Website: macys
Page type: billing-address
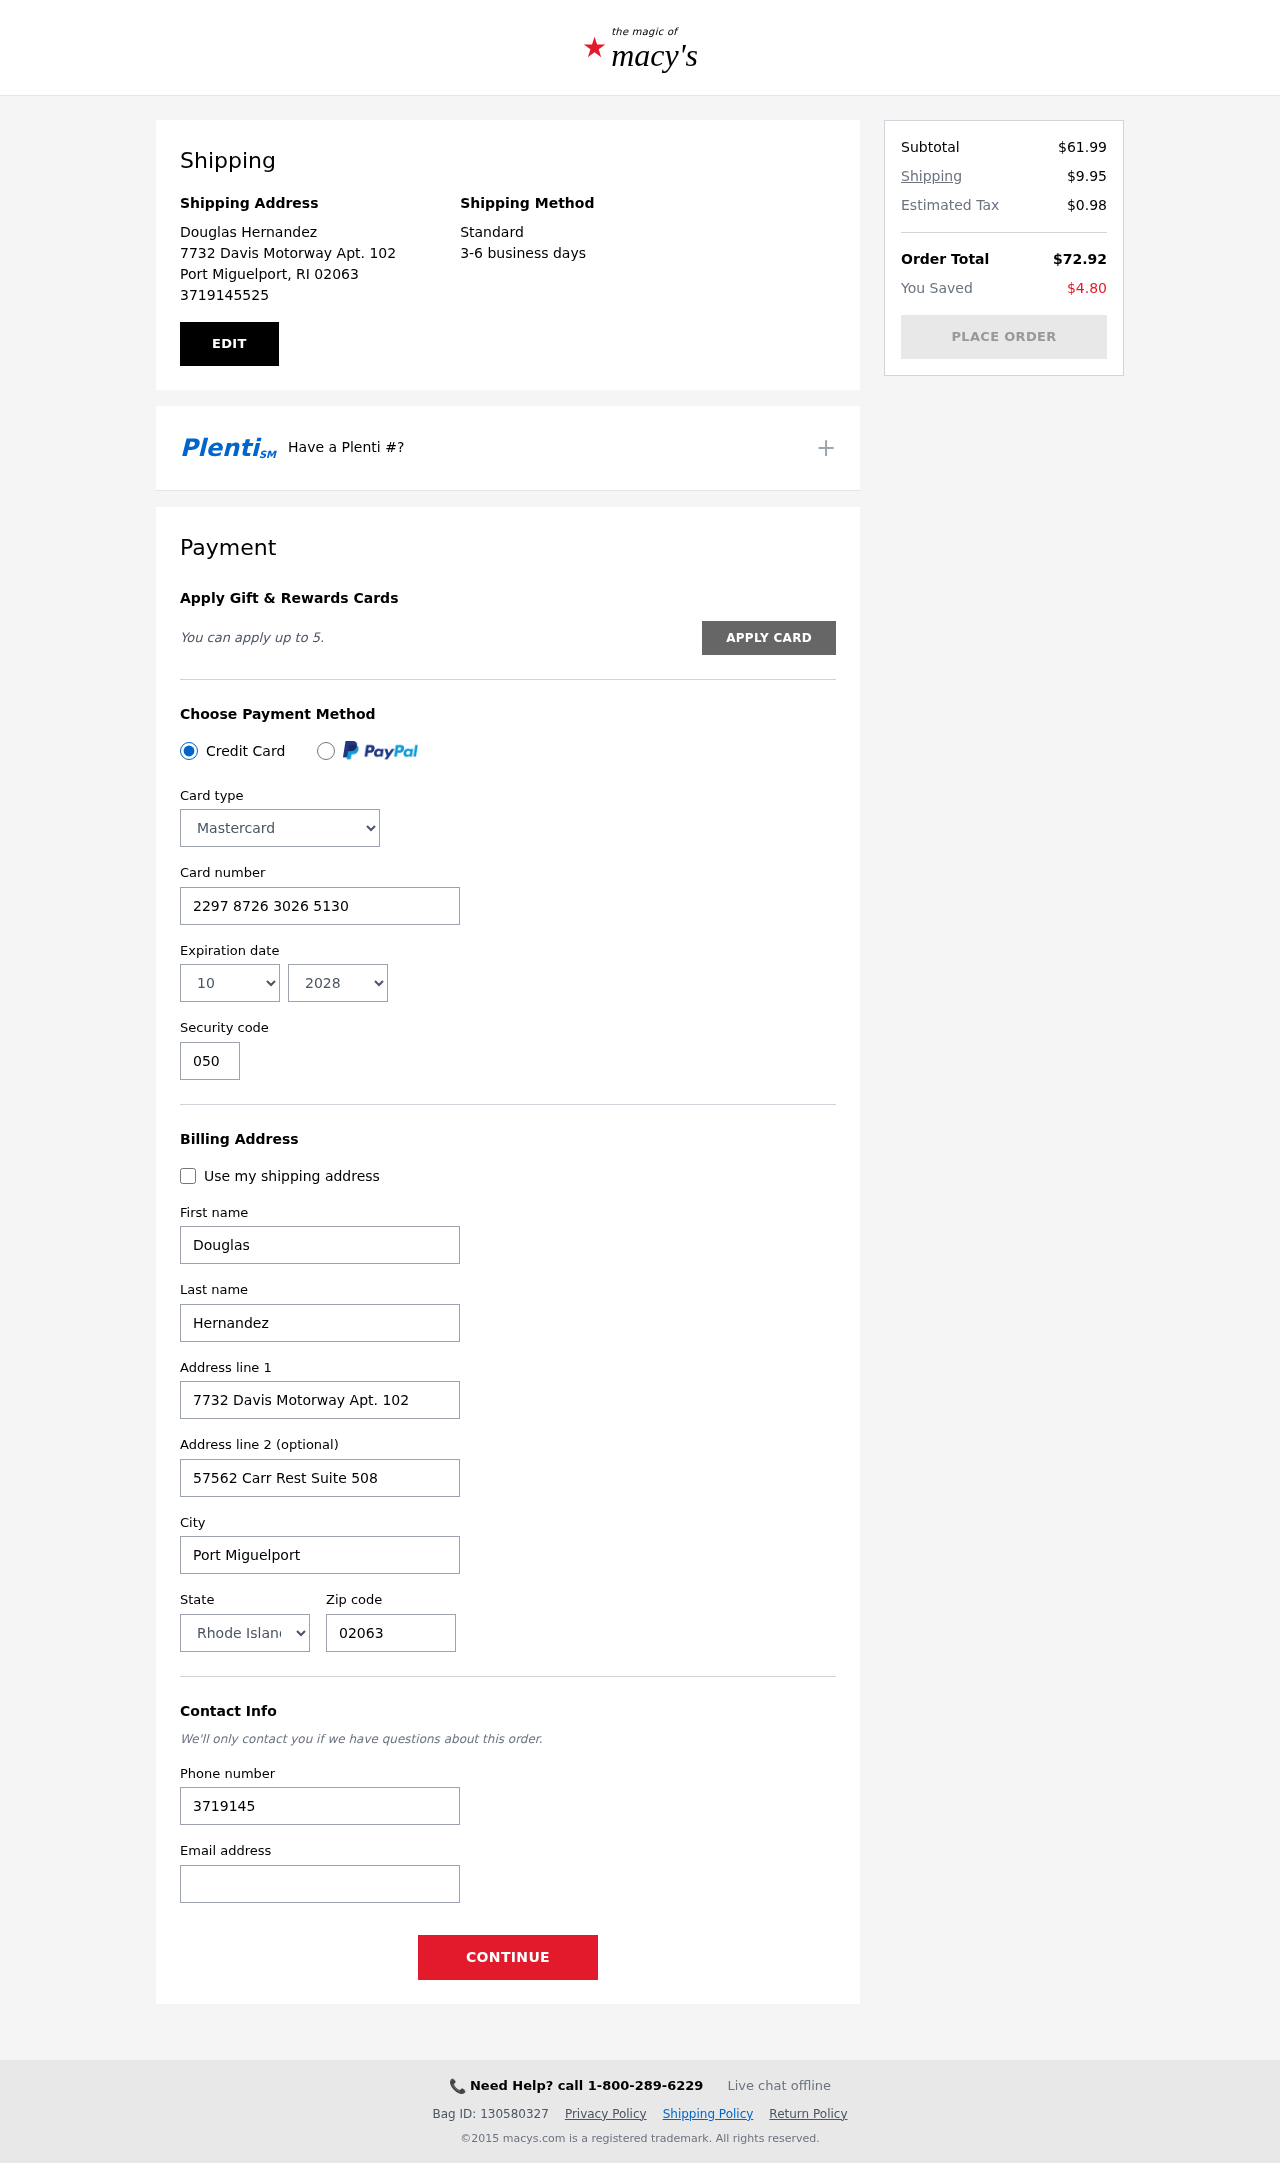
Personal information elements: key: PII_CARD_CVV
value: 050
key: PII_CARD_EXPIRY_MONTH
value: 10
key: PII_CARD_EXPIRY_YEAR
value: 28
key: PII_CARD_NUMBER
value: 2297 8726 3026 5130
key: PII_CARD_TYPE
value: Mastercard
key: PII_CITY
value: Port Miguelport
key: PII_CITY_STATE_ZIP
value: Port Miguelport, RI 02063
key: PII_EMAIL
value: dhernandez@hotmail.com
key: PII_FIRSTNAME
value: Douglas
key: PII_FULLNAME
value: Douglas Hernandez
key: PII_LASTNAME
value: Hernandez
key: PII_PHONE
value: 3719145525
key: PII_POSTCODE
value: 02063
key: PII_STATE
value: Rhode Island
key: PII_STREET
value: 7732 Davis Motorway Apt. 102
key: PII_STREET2
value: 57562 Carr Rest Suite 508
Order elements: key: ORDER_SUBTOTAL
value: $61.99
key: ORDER_SHIPPING_COST
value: $9.95
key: ORDER_TAX
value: $0.98
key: ORDER_TOTAL
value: $72.92
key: ORDER_SAVINGS
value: $4.80